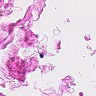
Metastatic tissue present: no